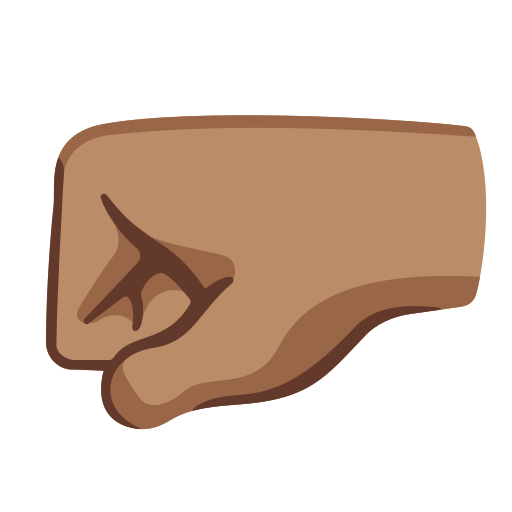
Emoji: 🤛🏽